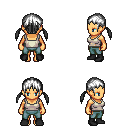
a pixel art fantasy rpg character, female body template, human, tanned skin, white pirate shirt, teal pants, white twin-tailed hairstyle, black shoes, four views (front, back, left, right), 2x2 character sprite sheet, small pixel art, hard edges, no anti-aliasing